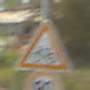
Verkehrszeichen: RadverkehrRechts
Zusatzzeichen unten: Geschwindigkeit90
Umgebung: Outdoor, Suburban
Tageszeit: Midday
Wetter: PartlyCloudy
Licht: Natural
Jahreszeit: Summer
Kontrast: HighContrast